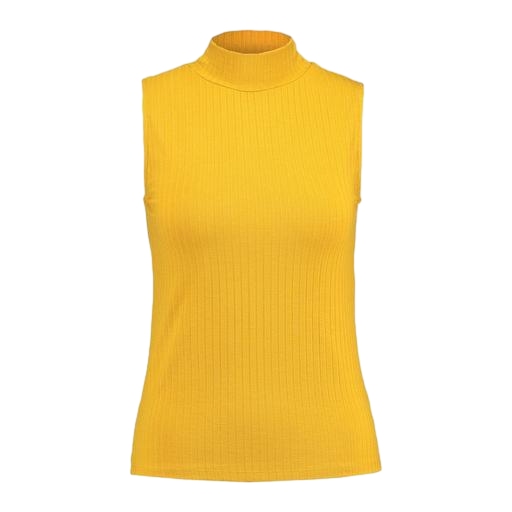
yellow ribbed tank, sleeveless high neck top, yellow tank top, white background